Question: I am trying to create plots in python using bokeh that allow dynamic visualization of data in bins. It's worth knowing that I am relatively new to python, very new to bokeh, and I know ZERO javascript. I have consulted this:
<URL>
and this:
<URL>
but am having trouble implementing the necessary parts of each. Here is my code prior to adding the requested capabilities:
'''
from bokeh.layouts import column, widgetbox
from bokeh.models.widgets import Slider
from bokeh.models import Span, CustomJS
output_file('Raw_Spectra_and_Spillover_Data.html')
# widgets for bin setup
Pix1_LowLow = Slider(start = self.StartDAC, end = self.EndDAC, value = 129, step = 1, title = 'Pixel-1 - Low Bin - Low Thresh')
Pix1_LowHigh = Slider(start = self.StartDAC, end = self.EndDAC, value = 204, step = 1, title = 'Pixel-1 - Low Bin - High Thresh')
Pix1_HighLow = Slider(start = self.StartDAC, end = self.EndDAC, value = 218, step = 1, title = 'Pixel-1 - High Bin - Low Thresh')
Pix1_HighHigh = Slider(start = self.StartDAC, end = self.EndDAC, value = 500, step = 1, title = 'Pixel-1 - High Bin - High Thresh')
plot1spect = figure(width=700, height=250, title='pixel-1 Spectrum')
plot1spect.line(self.SpectDACvals1[0], self.SpectrumData1[0], line_width=2)
plot1spect_LowLowSpan = Span(location=Pix1_LowLow.value, dimension = 'height')
plot1spect_LowHighSpan = Span(location=Pix1_LowHigh.value, dimension = 'height')
plot1spect_HighLowSpan = Span(location=Pix1_HighLow.value, dimension = 'height')
plot1spect_HighHighSpan = Span(location=Pix1_HighHigh.value, dimension = 'height')
plot1spect.renderers.extend([plot1spect_LowLowSpan, plot1spect_LowHighSpan, plot1spect_HighLowSpan, plot1spect_HighHighSpan])
plot1spill = figure(width=700, height=250, title='pixel-1 Spillover')
plot1spill.line(self.SpillDACvals1[0], self.SpillData1[0], line_width=2)
plot1spill_LowLowSpan = Span(location=Pix1_LowLow.value, dimension = 'height')
plot1spill_LowHighSpan = Span(location=Pix1_LowHigh.value, dimension = 'height')
plot1spill_HighLowSpan = Span(location=Pix1_HighLow.value, dimension = 'height')
plot1spill_HighHighSpan = Span(location=Pix1_HighHigh.value, dimension = 'height')
plot1spill.renderers.extend([plot1spill_LowLowSpan, plot1spill_LowHighSpan, plot1spill_HighLowSpan, plot1spill_HighHighSpan])
show(row(plot1spect,plot1spill, widgetbox(Pix1_LowLow, Pix1_LowHigh, Pix1_HighLow, Pix1_HighHigh)))
'''
This code gives me this:

If someone can show me how get 'Pix1_LowLow' slider to dynamically control the location of 'plot1spect_LowLowSpan', then I can extend the technique to the other sliders and spans. Many thanks in advance!
python 3.5.2 - bokeh 12.0
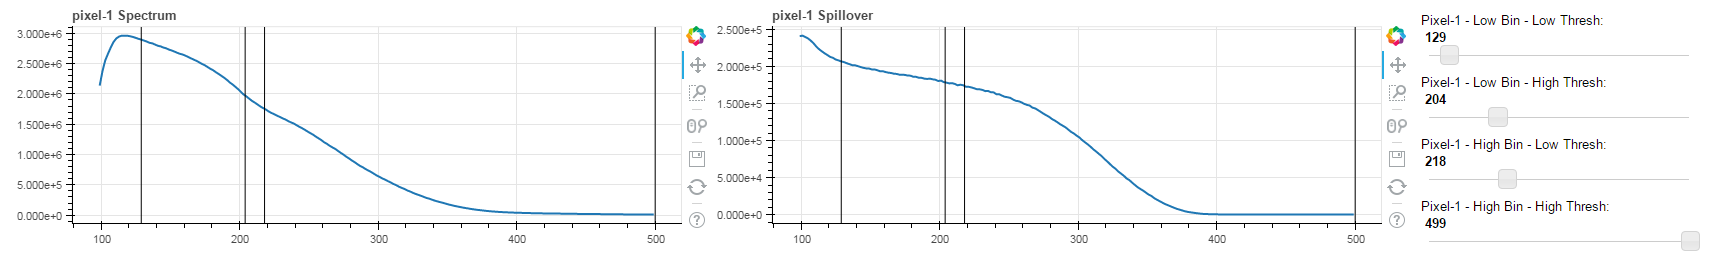
Answer: Here is a minimal complete example. Note that the recommended way to add annotations like 'Span' is with 'plot.add_layout' as shown below:
'''
from bokeh.layouts import row, widgetbox
from bokeh.models import Slider, Span, CustomJS
from bokeh.plotting import figure, output_file, show
slider = Slider(start=0, end=10, value=3, step=0.1, title='Slider')
plot = figure(width=700, height=250, x_range=(0,10), y_range=(-1, 1))
span = Span(location=slider.value, dimension='height')
plot.add_layout(span)
callback = CustomJS(args=dict(span=span), code="""
span.location = cb_obj.value
""")
slider.js_on_change('value', callback)
output_file('span_slider.html')
show(row(plot, widgetbox(slider)))
'''